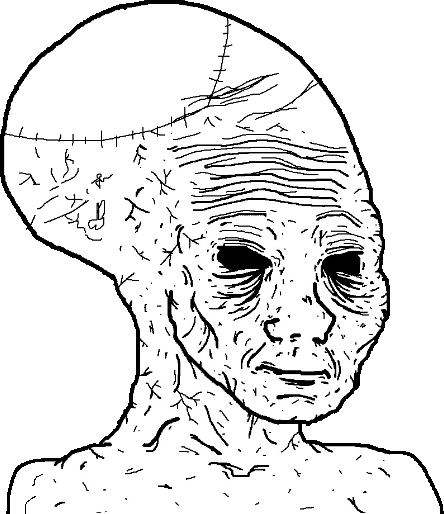
Label: 5_Alien